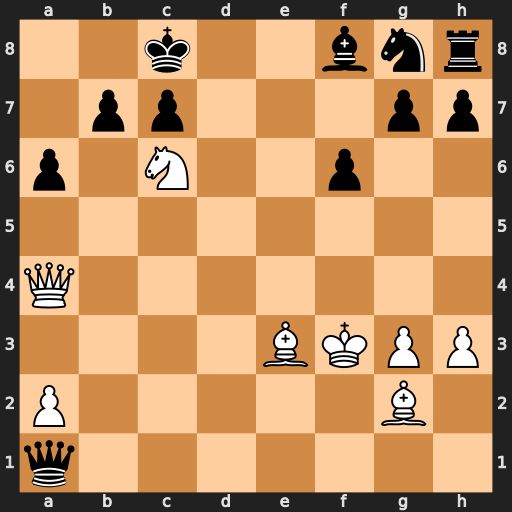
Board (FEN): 2k2bnr/1pp3pp/p1N2p2/8/Q7/4BKPP/P5B1/q7
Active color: w
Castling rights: -
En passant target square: -
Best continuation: Qg4+ f5 Qxf5#